Question: i'm trying to align n textviews in which there can be a different number of lines centered vertically and horizontally, and the textviews with more lines "fall" down, even if they have fixed size and center alignment. Is it possible to align them
this is my xml:
'''
<LinearLayout xmlns:android="http://schemas.android.com/apk/res/android"
xmlns:tools="http://schemas.android.com/tools"
android:layout_width="match_parent"
android:layout_height="match_parent" >
<TextView
android:id="@+id/textView1"
android:layout_width="wrap_content"
android:layout_height="wrap_content"
android:text="one line"
android:textSize="48dp"
tools:context=".MainActivity" />
<TextView
android:id="@+id/textView2"
android:layout_width="wrap_content"
android:layout_height="wrap_content"
android:text="two lines"
android:textSize="48dp" />
</LinearLayout>
'''
and this is my java class:
'''
public class MainActivity extends Activity {
@Override
public void onCreate(Bundle savedInstanceState) {
super.onCreate(savedInstanceState);
setContentView(R.layout.activity_main);
TextView oneline=(TextView) findViewById(R.id.textView1);
TextView twolines=(TextView) findViewById(R.id.textView2);
twolines.setText("two lines
two lines");
oneline.setHeight(200);
twolines.setHeight(200);
oneline.setWidth(400);
twolines.setWidth(400);
oneline.setBackgroundColor(Color.YELLOW);
twolines.setBackgroundColor(Color.YELLOW);
oneline.setGravity(Gravity.CENTER);
twolines.setGravity(Gravity.CENTER);
}
'''
and this is the outcome :-\

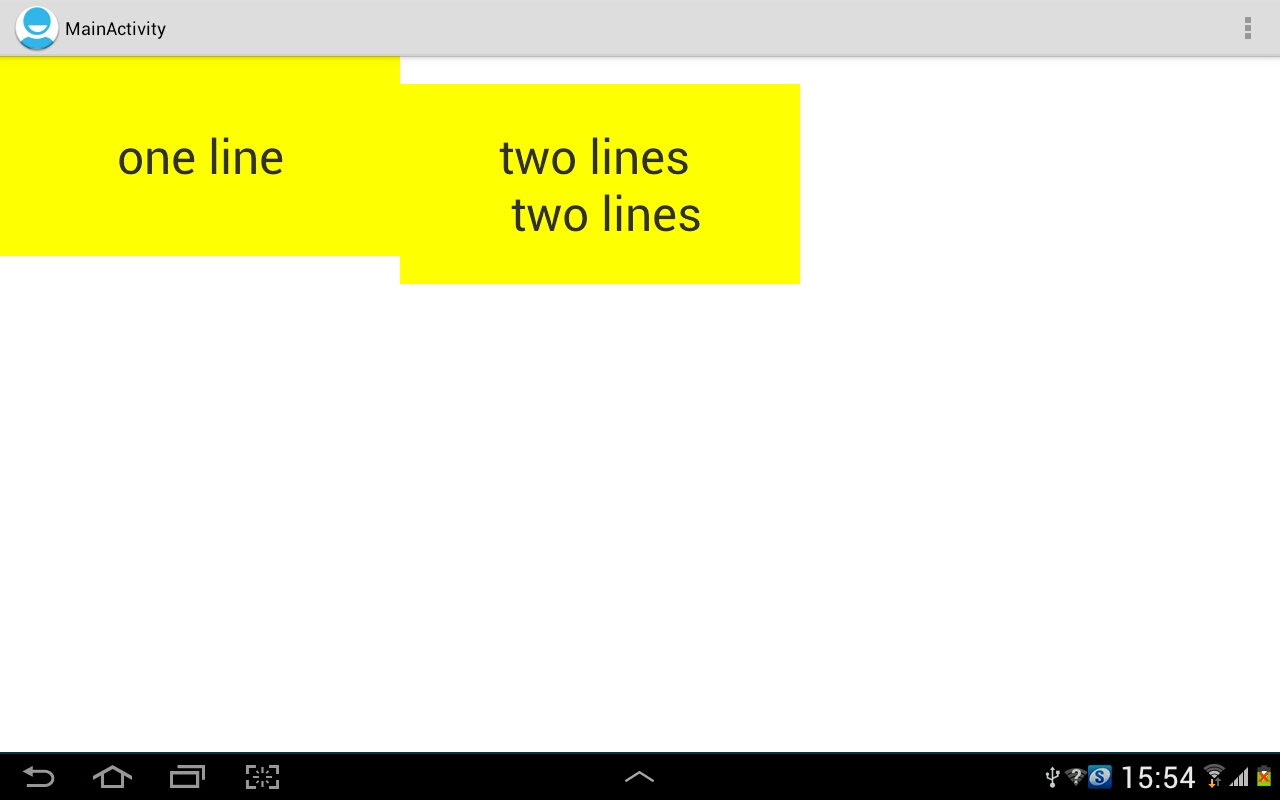
Answer: I don't know why it happens but, the problem goes away when you change your layout to relative.
'''
<?xml version="1.0" encoding="utf-8"?>
<RelativeLayout xmlns:android="http://schemas.android.com/apk/res/android"
xmlns:tools="http://schemas.android.com/tools"
android:layout_width="match_parent"
android:layout_height="match_parent" >
<TextView
android:id="@+id/textView1"
android:layout_width="100dp"
android:layout_height="100dp"
android:background="@android:color/darker_gray"
android:gravity="center"
android:text="one line"
android:textSize="20sp"
tools:context=".MainActivity" />
<TextView
android:layout_toRightOf="@id/textView1"
android:id="@+id/textView2"
android:layout_width="100dp"
android:layout_height="100dp"
android:layout_gravity="top"
android:background="@color/abs__holo_blue_light"
android:gravity="center"
android:text="two lines
two lines"
android:layout_gravity="center"
android:textSize="20sp"
/>
</RelativeLayout>
'''
Actually it was just baseline_alignment issue.
Here is the code based solution.
'''
TextView oneline=(TextView) findViewById(R.id.textView1);
TextView twolines=(TextView) findViewById(R.id.textView2);
twolines.setText("two lines
ywo lines");
oneline.setHeight(200);
twolines.setHeight(200);
oneline.setWidth(400);
twolines.setWidth(400);
oneline.setBackgroundColor(Color.YELLOW);
twolines.setBackgroundColor(Color.RED);
oneline.setGravity(Gravity.CENTER);
twolines.setGravity(Gravity.CENTER);
ViewParent v = ((View) oneline).getParent();
((LinearLayout) v).setBaselineAligned(false);
'''